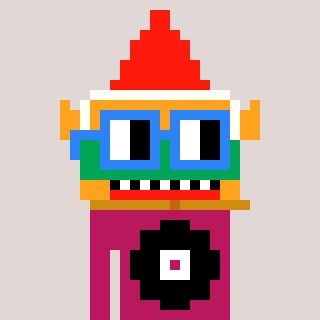
a pixel art character with square blue glasses, a gnome-shaped head and a darkpink-colored body on a warm background